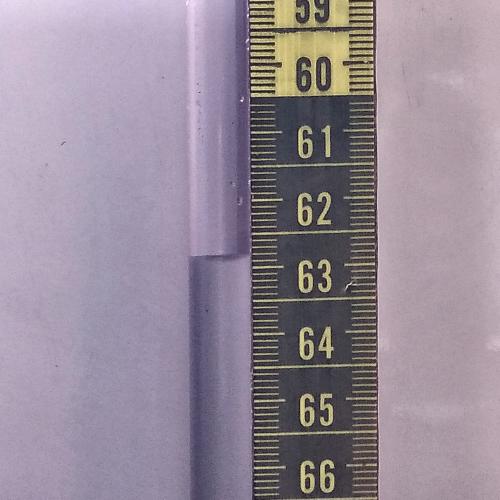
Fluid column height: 62.8 cm